Question: I have two locations between which I have to draw a curved line based on a radius. I have drawn an image:

I know how to draw a circle. But how to draw only a part of the circle?
The following are the known parameters:
- - -
If someone can tell me how to get the points along the circle between the Current Location and Next Location, I can use polyline to plot the curve. But how to compute the locations?
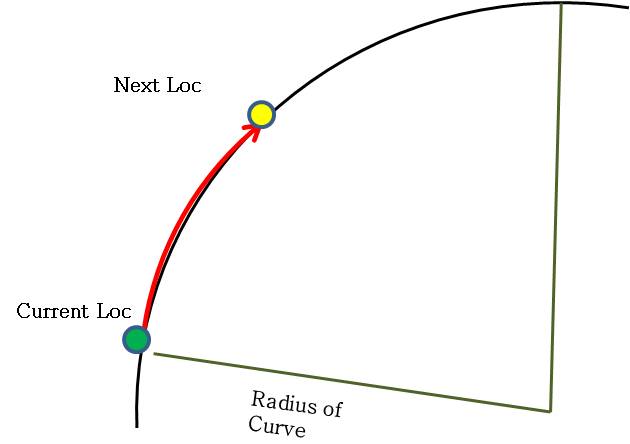
Answer: I found a solution for my question.
What I did was
- - - - -
The sagitta can be computed using the formula:

where,
is half of the distance between current location and next location
is radius of curve
is the sagitta
The code I used is:
'''
function DrawCurvedLine(startLatitude, startLongitude, endLatitude, endLongitude, roc, lineColor) {
var distance;
var latLng1, latLng2;
var sagitta;
var midPoint;
var heading;
var roc;
var center;
var arc = new Array();
curvePoints = [];
// Create current and predicted latlng objects
latLng1 = new google.maps.LatLng(startLatitude, startLongitude);
latLng2 = new google.maps.LatLng(endLatitude, endLongitude);
// Compute the distance between current location and predicted location
distance = google.maps.geometry.spherical.computeDistanceBetween(currentLatLng, predictedLatLng);
sagitta = computeSagitta(roc, (distance / 2));
midPoint = getMidPoint(latLng1, latLng2);
heading = google.maps.geometry.spherical.computeHeading(latLng1, latLng2);
heading = headingClPl + 90;
center = google.maps.geometry.spherical.computeOffset(midPoint, (roc - sagitta), headingClPl);
var Heading1 = google.maps.geometry.spherical.computeHeading(center, latLng1);
var Heading2 = google.maps.geometry.spherical.computeHeading(center, latLng2);
var i = 0;
while ((Heading1 + i) <= Heading2 || (Heading2 + i) <= Heading1) {
if (radiusOfCurve < 0) {
arcPts.push(google.maps.geometry.spherical.computeOffset(centerOfCurve, roc, Heading1 - i));
}
else {
arcPts.push(google.maps.geometry.spherical.computeOffset(centerOfCurve, roc, Heading1 + i));
}
i++;
}
var curvedLine = new google.maps.Polyline({
path: arcPts,
icons: [{
icon: {
path: google.maps.SymbolPath.FORWARD_OPEN_ARROW,
scale: 3,
strokeColor: lineColor,
strokeOpacity: 1,
strokeWeight: 1.3,
fillColor: 'transparent',
fillOpacity: 0
},
offset: '100%'
}],
strokeColor: lineColor,
strokeOpacity: 0.5,
strokeWeight: 2,
map: map
});
function computeSagitta(radius, length){
// radius is radius of circle. length is the half length of chord
return (radius - (Math.sqrt((radius * radius) - (length * length))));
}
'''